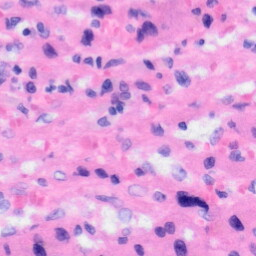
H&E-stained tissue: Liver